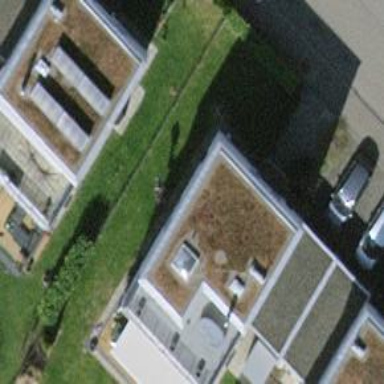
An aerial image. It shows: Terrace building.